Question: I am plotting some MEG time-series stacked horizontally on top of each other. Now I want no axis to be showing but I do want to print each channel number on the left side. So far I've tried this:
'''
figure;
for i=1:10
subplot(10,1,i)
plot(1:5000,PDdata{1,1}.data(:,i)) % data to be plotted
axis off
ylabel(sprintf('%d',i))
end
'''
Giving me

Unfortunately the 'ylabel' is suppressed by the 'axis off', how can I suppress all axis options but the 'ylabel'?
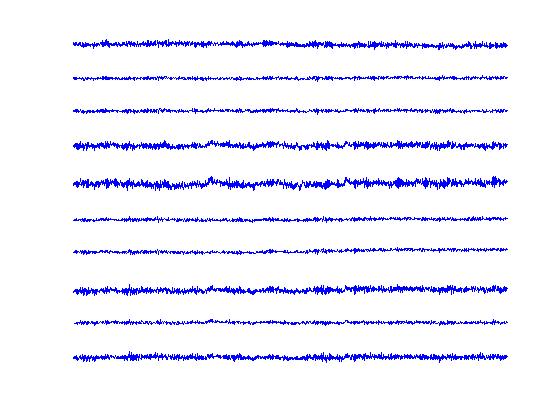
Answer: You can turn the 'ylabel' back on by setting its visibility to 'on'.
After turning off the axis, simply add:
'''
set(get(gca,'YLabel'),'Visible','on')
'''